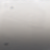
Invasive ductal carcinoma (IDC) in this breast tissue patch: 0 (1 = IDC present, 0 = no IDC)